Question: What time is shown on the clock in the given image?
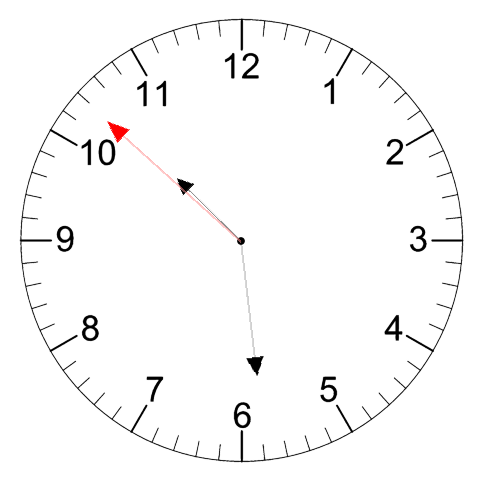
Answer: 10:28:52